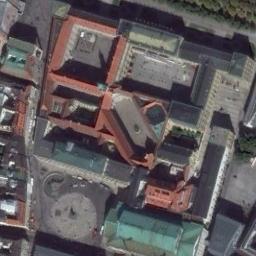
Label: palace